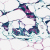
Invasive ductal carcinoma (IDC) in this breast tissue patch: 0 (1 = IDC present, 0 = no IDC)